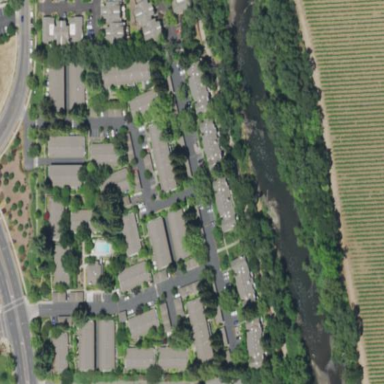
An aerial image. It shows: Residential area with apartments.